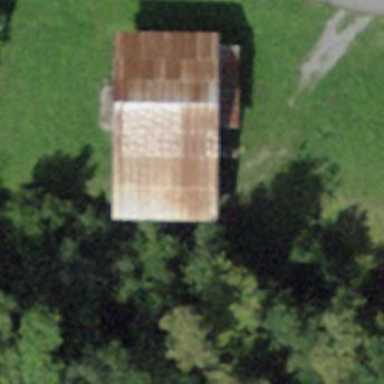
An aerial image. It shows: Barn.